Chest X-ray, AP view. Patient: 66 years old, sex M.
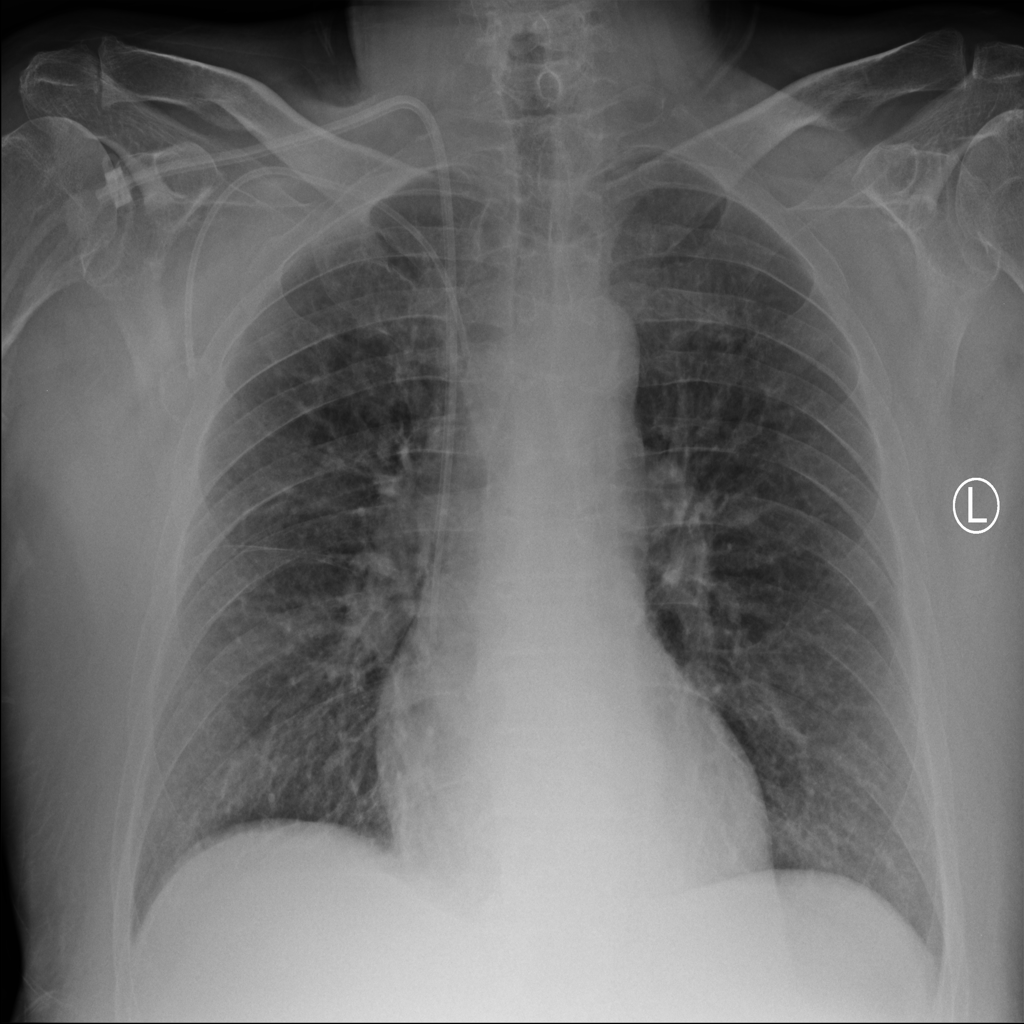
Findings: Infiltration